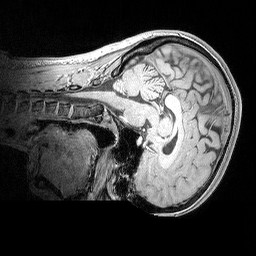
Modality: MP2RAGE
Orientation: sagittal
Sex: female
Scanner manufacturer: siemens
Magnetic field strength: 3 T
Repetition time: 5 s
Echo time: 0.00292 s